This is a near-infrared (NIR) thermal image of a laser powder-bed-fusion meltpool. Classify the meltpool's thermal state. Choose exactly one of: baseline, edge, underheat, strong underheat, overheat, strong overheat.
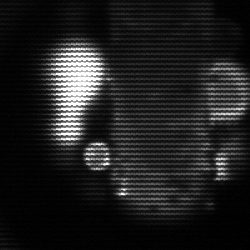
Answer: strong underheat